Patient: sex F, age 58
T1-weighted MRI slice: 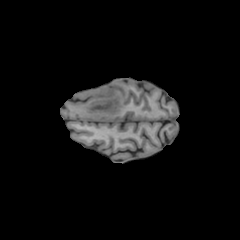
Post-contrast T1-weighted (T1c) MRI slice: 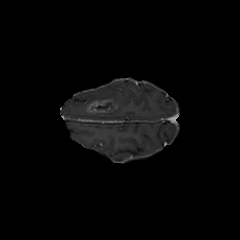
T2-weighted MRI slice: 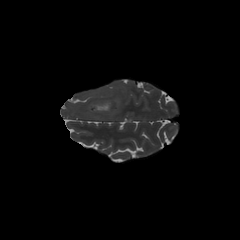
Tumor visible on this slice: yes
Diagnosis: Glioblastoma, IDH-wildtype
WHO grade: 4